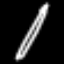
Label: pencil